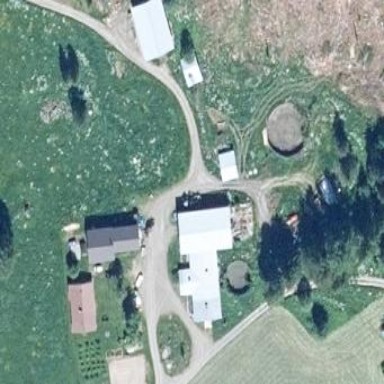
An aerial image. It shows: Farmyard area.